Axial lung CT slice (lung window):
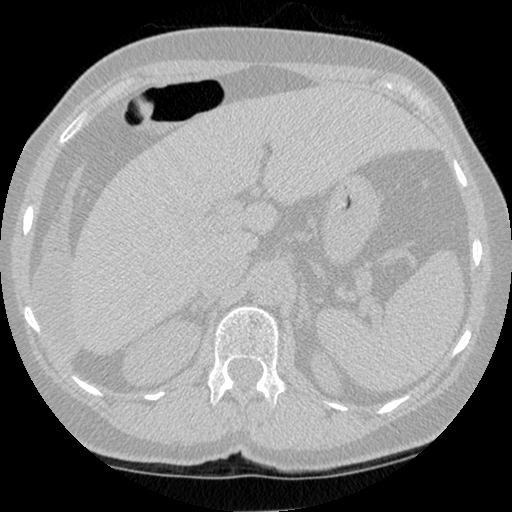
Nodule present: no